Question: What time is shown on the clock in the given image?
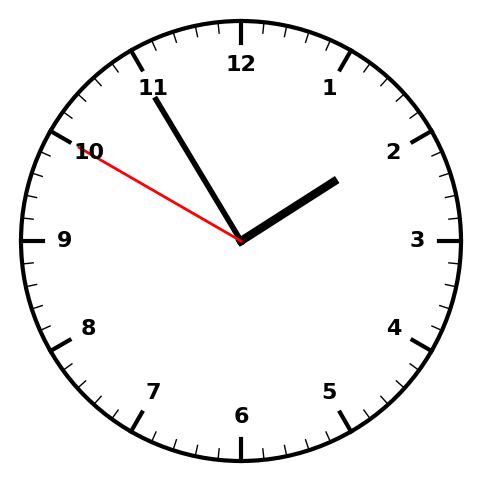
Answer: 01:54:50